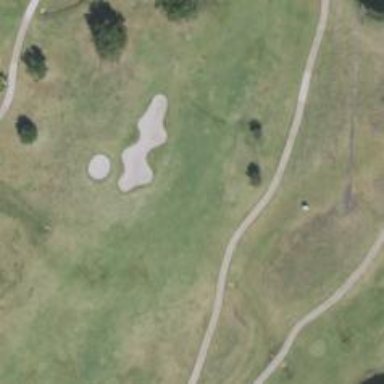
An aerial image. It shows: Golf hole.